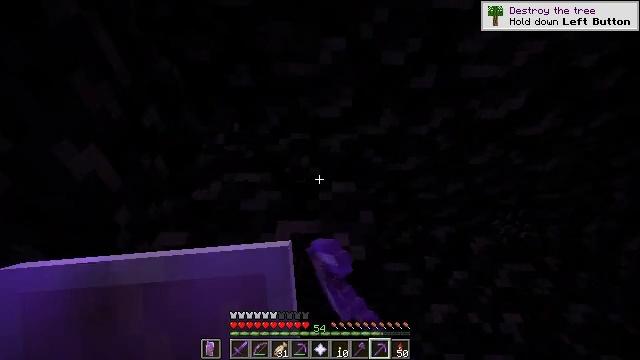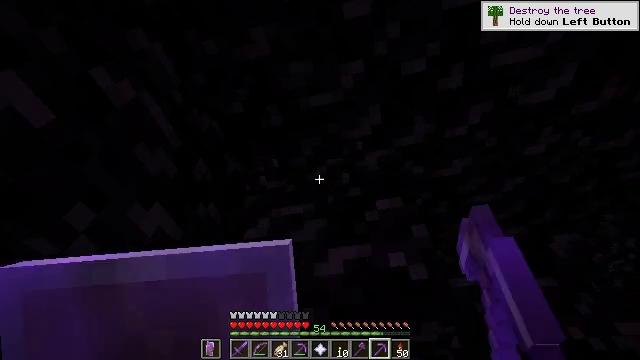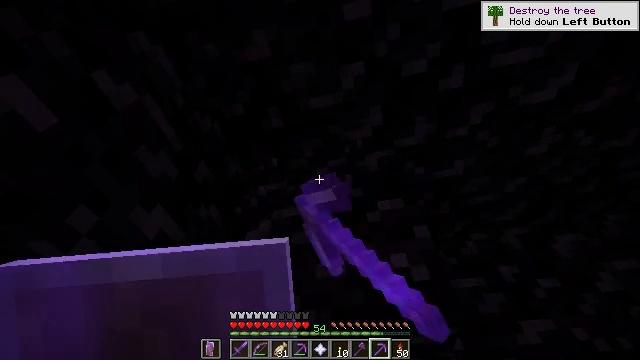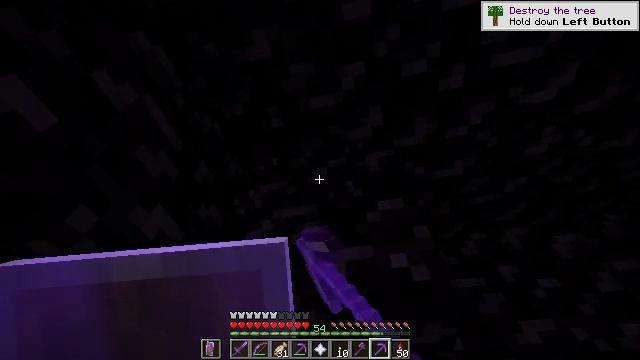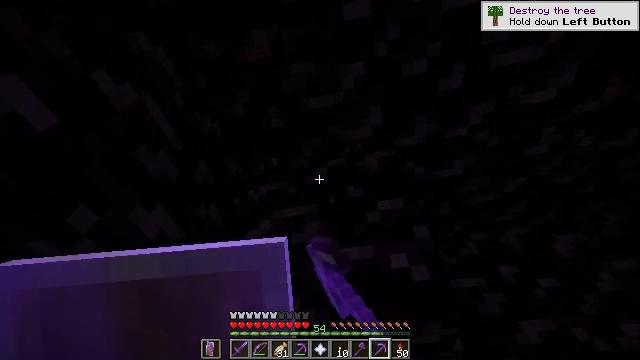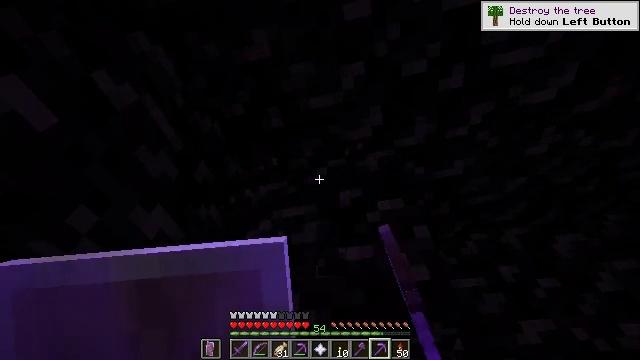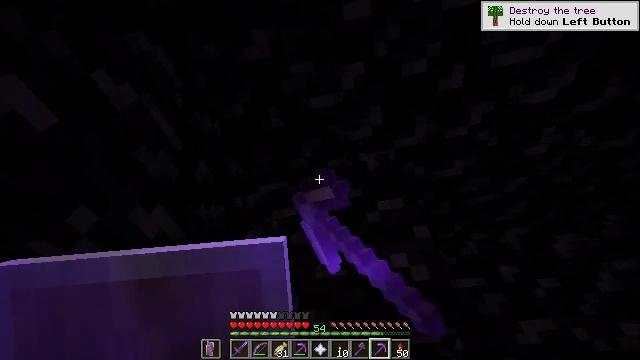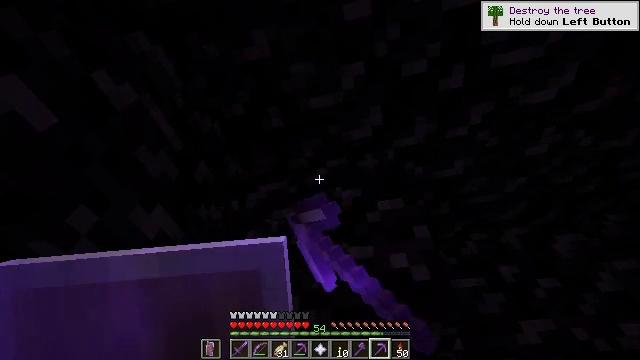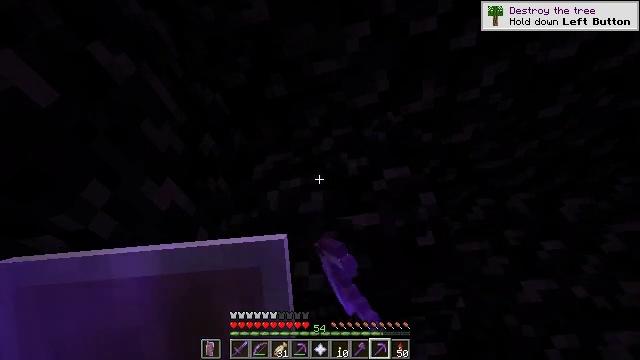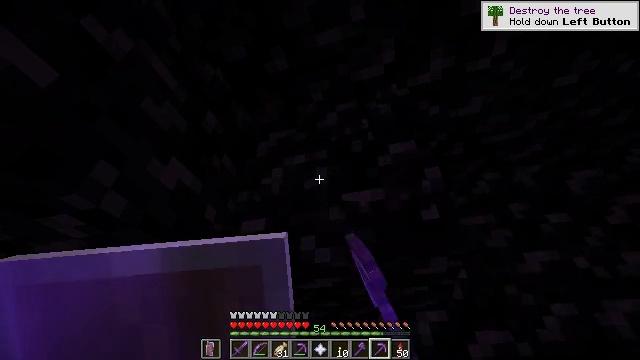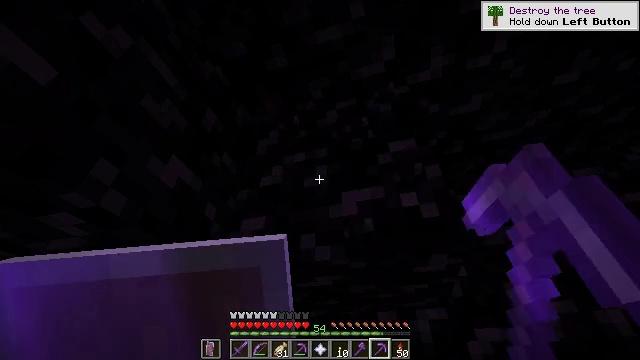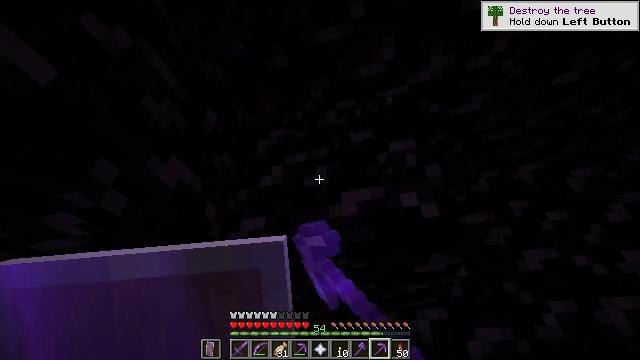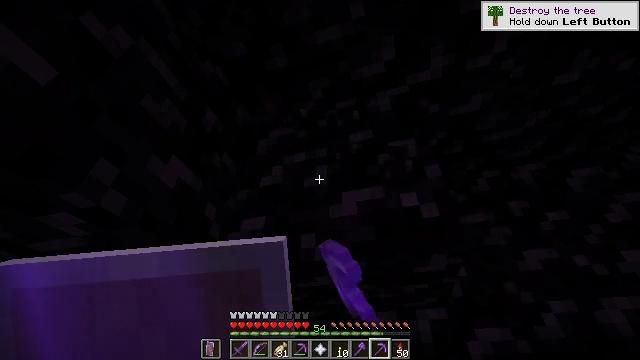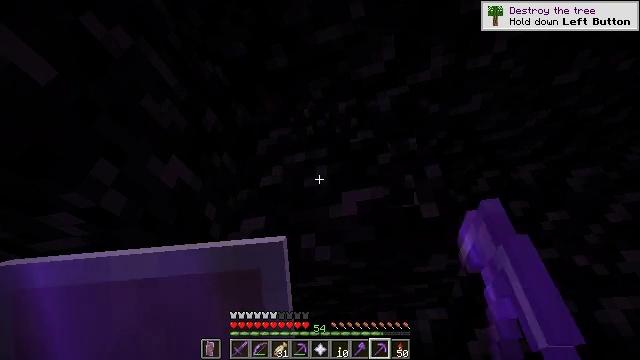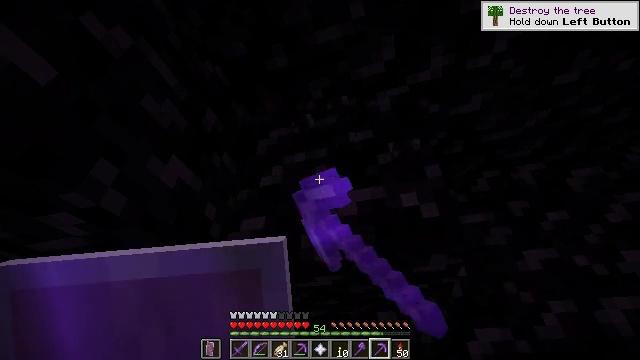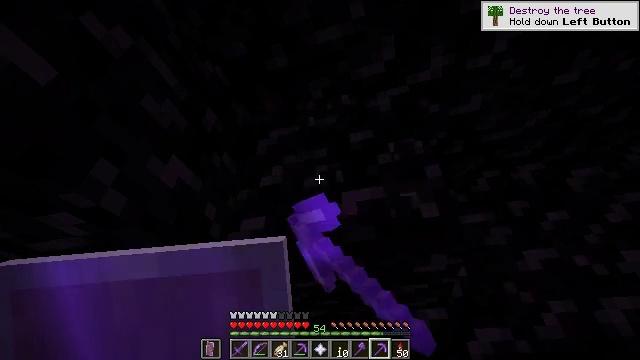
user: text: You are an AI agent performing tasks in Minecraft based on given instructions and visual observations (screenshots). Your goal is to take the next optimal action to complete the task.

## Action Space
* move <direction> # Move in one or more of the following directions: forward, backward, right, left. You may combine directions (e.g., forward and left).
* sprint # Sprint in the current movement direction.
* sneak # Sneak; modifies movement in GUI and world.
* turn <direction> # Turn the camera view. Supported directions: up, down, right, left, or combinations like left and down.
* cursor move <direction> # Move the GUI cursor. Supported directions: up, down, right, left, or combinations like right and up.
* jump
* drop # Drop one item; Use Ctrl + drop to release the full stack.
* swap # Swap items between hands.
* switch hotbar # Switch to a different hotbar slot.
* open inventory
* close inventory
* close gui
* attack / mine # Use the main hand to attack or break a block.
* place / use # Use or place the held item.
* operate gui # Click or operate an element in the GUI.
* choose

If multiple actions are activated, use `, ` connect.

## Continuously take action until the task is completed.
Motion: motion action
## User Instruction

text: Gather obsidian from a lava source.
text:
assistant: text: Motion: turn left and up, attack / mine
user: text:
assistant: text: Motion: attack / mine
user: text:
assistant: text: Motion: attack / mine
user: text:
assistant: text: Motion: attack / mine
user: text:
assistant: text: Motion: attack / mine
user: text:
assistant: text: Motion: attack / mine
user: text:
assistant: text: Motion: attack / mine
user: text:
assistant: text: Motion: turn left and down, attack / mine
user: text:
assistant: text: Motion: turn left and down, attack / mine
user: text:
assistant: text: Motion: attack / mine
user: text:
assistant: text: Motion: attack / mine
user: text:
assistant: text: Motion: attack / mine
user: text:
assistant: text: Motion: attack / mine
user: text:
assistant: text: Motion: attack / mine
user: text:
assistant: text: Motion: attack / mine
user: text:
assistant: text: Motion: attack / mine
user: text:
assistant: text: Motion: attack / mine
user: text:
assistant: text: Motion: attack / mine
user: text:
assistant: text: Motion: attack / mine
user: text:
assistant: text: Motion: attack / mine
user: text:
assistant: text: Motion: attack / mine
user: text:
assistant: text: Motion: attack / mine
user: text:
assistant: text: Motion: attack / mine
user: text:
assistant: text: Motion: attack / mine
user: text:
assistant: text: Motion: attack / mine
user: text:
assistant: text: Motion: attack / mine
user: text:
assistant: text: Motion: attack / mine
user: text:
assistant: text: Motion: attack / mine
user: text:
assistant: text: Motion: attack / mine
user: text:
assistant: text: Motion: attack / mine